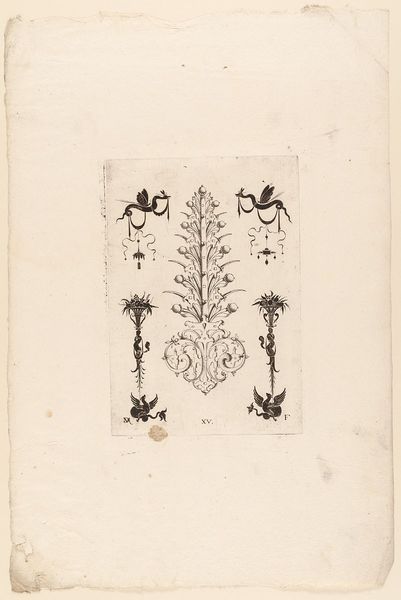
Titel: Eine Agraffe
Künstler: Daniel Mignot
Standort: Hamburg
Institution: Museum für Kunst und Gewerbe Hamburg
Schlagwörter: schmuck, ornament, blatt, pflanzen, brosche, renaissance, papier, grafik, graphik, dekoration, ornamente, fotografie, photographie, spange, schnalle, symetrie, druckgraphik, druckgrafik, stich, illustration, tinte, kunstgewerbe, fabelwesen, kupferstich, kunsthandwerk, ungeheuer, monster, groteske, fabeltier, fabeltiere, goldschmiedearbeit, agraffe, gerippt, zwitterwesen, scan, monstrum, juwelen, reproduktionen, industriedesign, vergiblt, druckerzeugnisse, schweifwerk, büttenpapier, ornamentstich, vorlageblätter